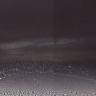
Metastatic tissue present: no